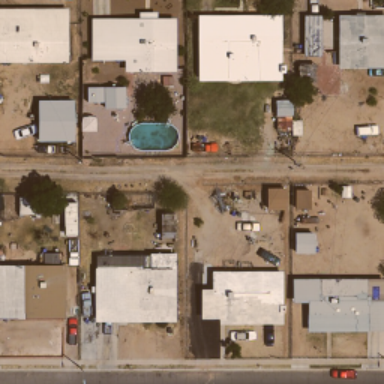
It is a medium residential area .